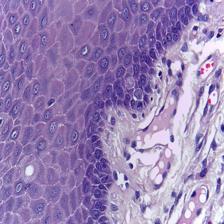
Diagnosis: Normal